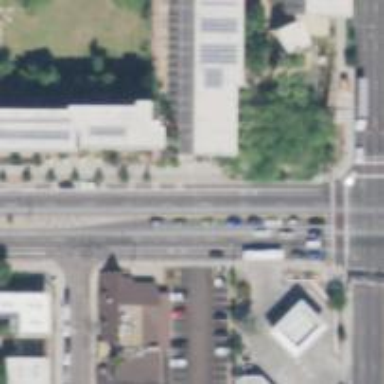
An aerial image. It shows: Primary highway with asphalt surface and embedded tram rails.